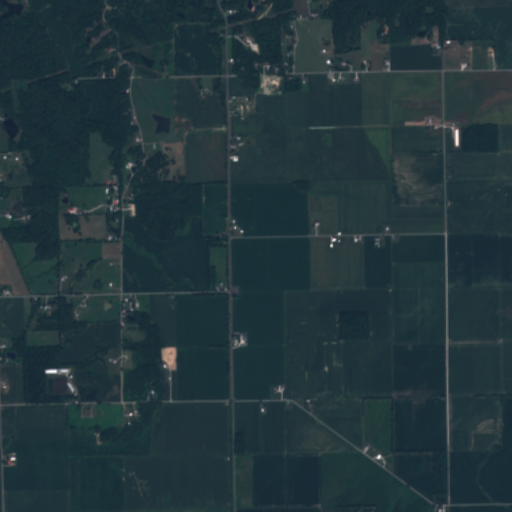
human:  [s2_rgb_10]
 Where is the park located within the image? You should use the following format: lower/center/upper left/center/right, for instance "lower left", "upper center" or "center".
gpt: The park is located in the upper left of the image.
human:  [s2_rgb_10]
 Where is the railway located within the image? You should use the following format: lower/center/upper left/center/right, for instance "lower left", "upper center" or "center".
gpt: The railway is located in the lower of the image.
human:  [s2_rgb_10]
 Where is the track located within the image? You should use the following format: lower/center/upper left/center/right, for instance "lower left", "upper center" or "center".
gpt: There is no track in the image.